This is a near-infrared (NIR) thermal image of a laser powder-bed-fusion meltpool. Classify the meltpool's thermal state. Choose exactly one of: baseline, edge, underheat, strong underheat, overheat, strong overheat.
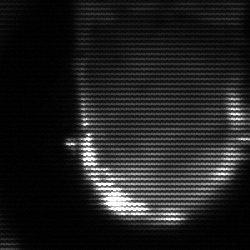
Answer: baseline